【题型】填空题　【知识点】函数　【难度】medium
若函数$f(x)=7\tan x$，$g(x)=5\sin 2x$，则$y=f(x)$和$y=g(x)$在$x\in\left[-\dfrac{\pi}{2},\dfrac{3\pi}{2}\right]$的所有公共点的横坐标的和为\underline{\quad\quad}.
【解答】
\noindent \textbf{【答案】} $3\pi$

\noindent \textbf{【难度】} 0.65

\noindent \textbf{【知识点】} 函数对称性的应用、求正弦（型）函数的对称轴及对称中心、求正切（型）函数的对称中心、正切函数对称性的应用

\noindent \textbf{【分析】} 由正切和正弦函数的性质可知两函数的交点关于$\left(\dfrac{k\pi}{2},0\right)$对称，作出图象，结合图象即可得出答案.

\noindent \textbf{【详解】} 因为$f(x)=7\tan x$的对称中心为$\left(\dfrac{k\pi}{2},0\right)$，$k\in\mathbb{Z}$，

\noindent $g(x)=5\sin 2x$的对称中心为$\left(\dfrac{k\pi}{2},0\right)$，$k\in\mathbb{Z}$，

\noindent 所以两函数的交点也关于$\left(\dfrac{k\pi}{2},0\right)$对称，$k\in\mathbb{Z}$，

\noindent 又因为函数$f(x)=7\tan x$，$g(x)=5\sin 2x$的最小正周期为$\pi$，

\noindent 作出两函数的在$x\in\left[-\dfrac{\pi}{2},\dfrac{3\pi}{2}\right]$的图象，如下图，

\noindent 由此可得两函数图象共$6$个交点，设这$6$个交点的横坐标依次为$x_1,x_2,x_3,x_4,x_5,x_6$，

\noindent 且$x_1<x_2<x_3<x_4<x_5<x_6$，

\noindent 其中$x_1,x_3$关于$(0,0)$对称，$x_2=0$，$x_4,x_6$关于$(\pi,0)$对称，$x_5=\pi$，

\noindent 所以$x_1+x_2+x_3+x_4+x_5+x_6=3\pi$.

\noindent 故答案为：$3\pi$.
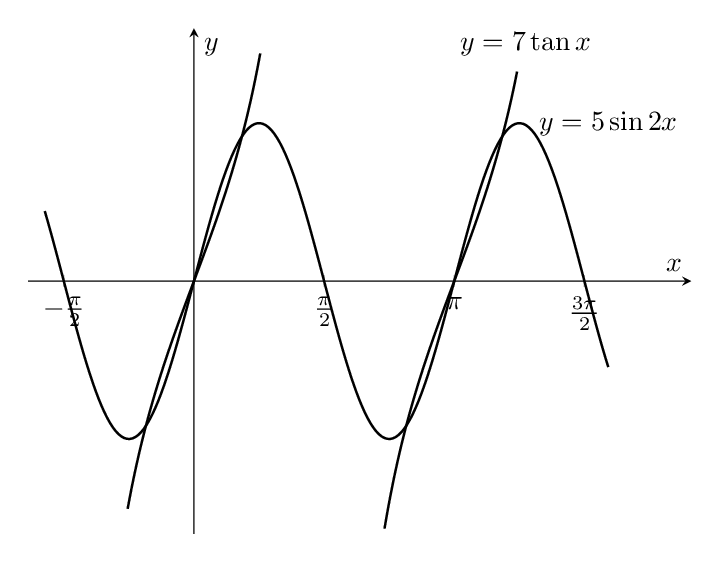